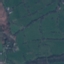
Label: Pasture